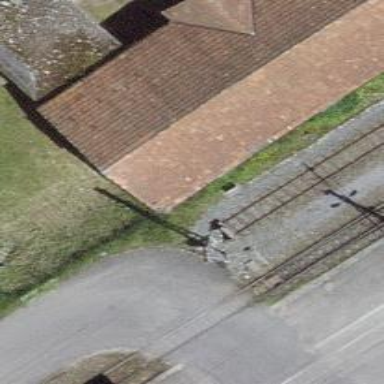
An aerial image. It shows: Railway buffer stop.